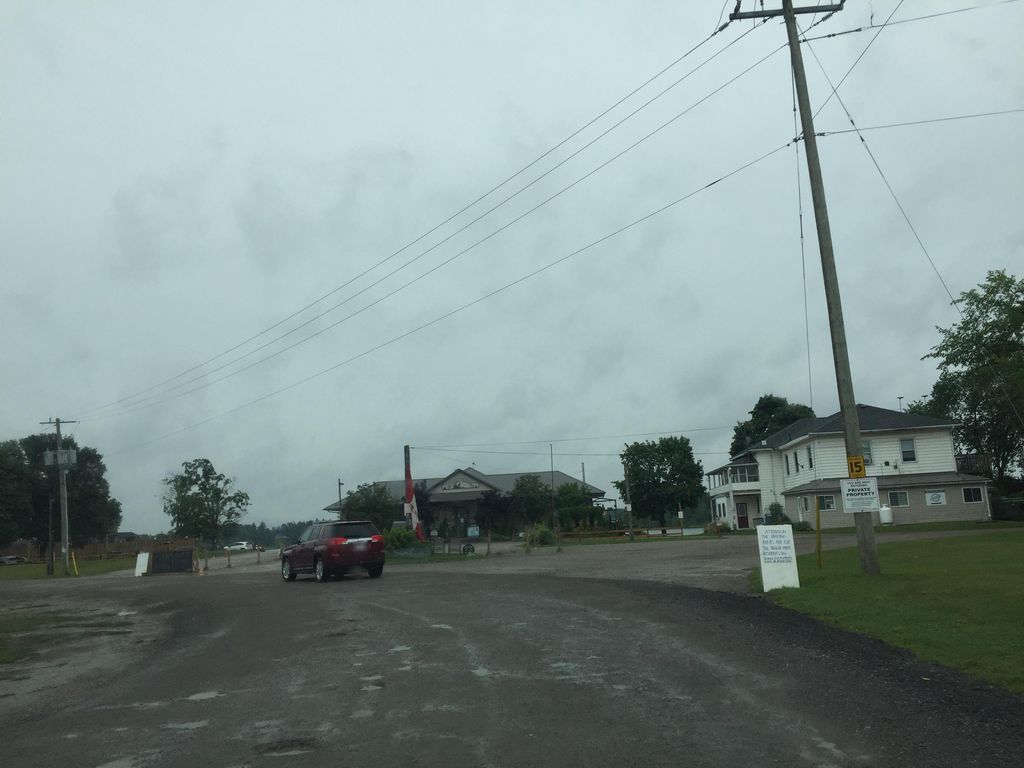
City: kitchener-waterloo